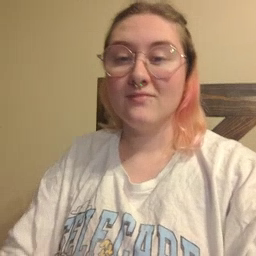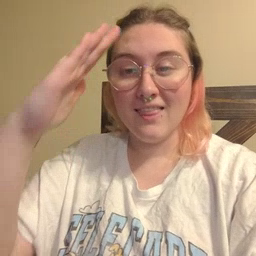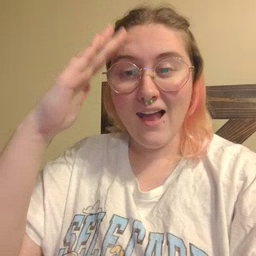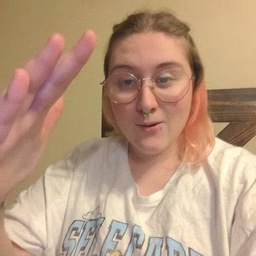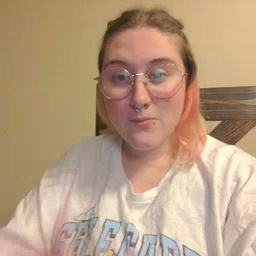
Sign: hello